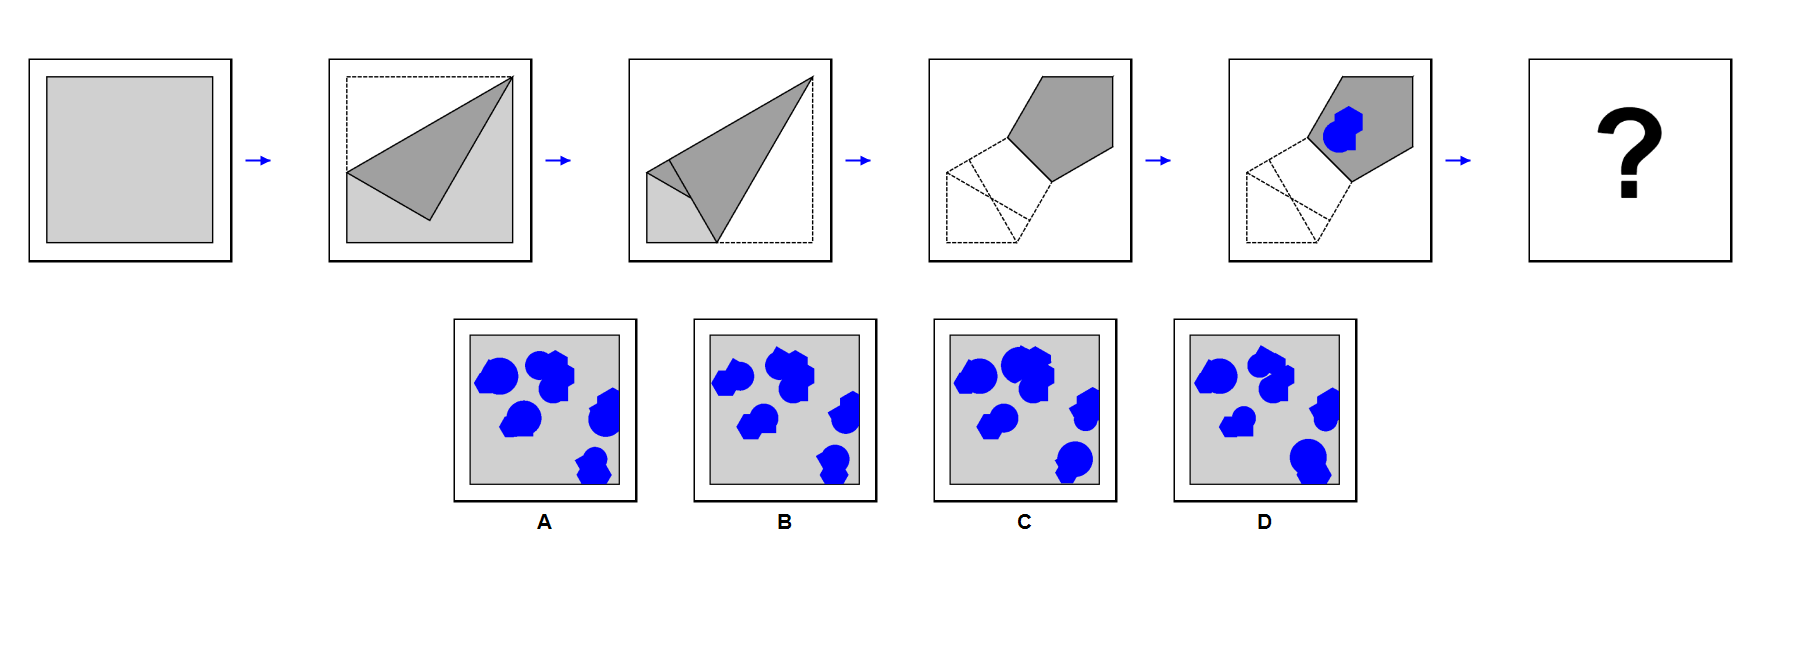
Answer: B